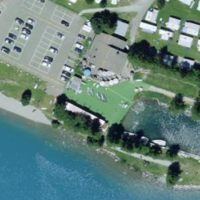
EUNIS habitat code: 53
Species observed at this site:
Sorbus aucuparia